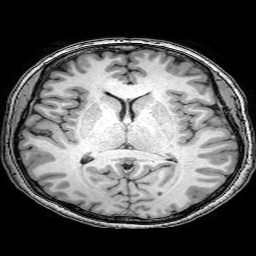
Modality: T1w
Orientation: coronal
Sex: female
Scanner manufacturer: philips
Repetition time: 0.008182 s
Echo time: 0.00375 s